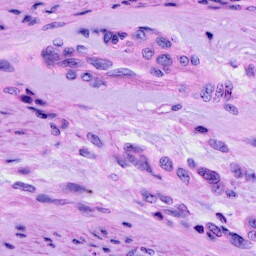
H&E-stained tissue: Cervix